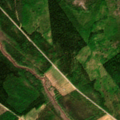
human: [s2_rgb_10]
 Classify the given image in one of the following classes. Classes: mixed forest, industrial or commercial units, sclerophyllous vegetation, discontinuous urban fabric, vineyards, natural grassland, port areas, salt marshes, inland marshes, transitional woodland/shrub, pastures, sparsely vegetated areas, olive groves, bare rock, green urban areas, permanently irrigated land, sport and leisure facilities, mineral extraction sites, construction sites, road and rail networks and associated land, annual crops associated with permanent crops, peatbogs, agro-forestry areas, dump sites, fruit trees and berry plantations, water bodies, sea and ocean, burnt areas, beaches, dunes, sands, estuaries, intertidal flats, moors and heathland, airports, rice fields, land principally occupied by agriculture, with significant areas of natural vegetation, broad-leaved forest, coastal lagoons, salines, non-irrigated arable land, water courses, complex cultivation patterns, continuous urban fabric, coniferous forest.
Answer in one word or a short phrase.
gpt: coniferous forest, mixed forest, transitional woodland/shrub